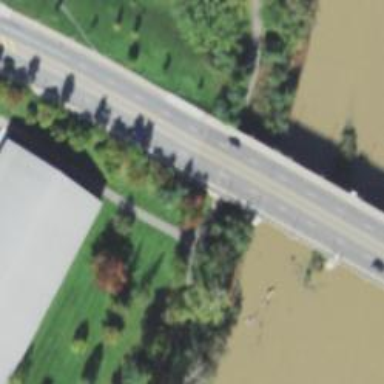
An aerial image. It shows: Primary highway bridge with asphalt surface.